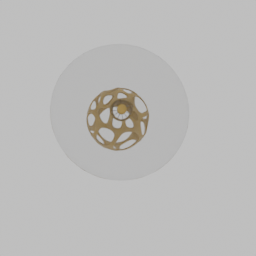
Label: furniture